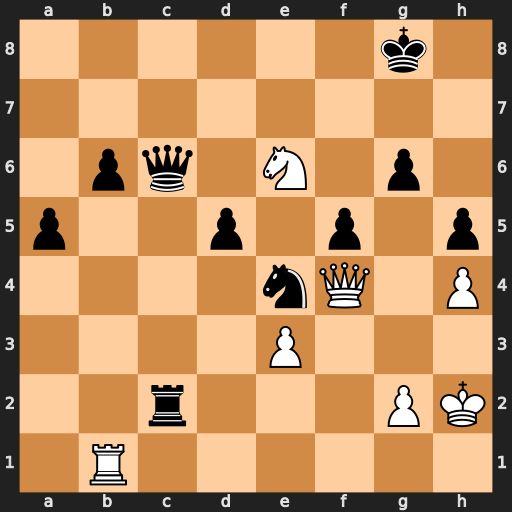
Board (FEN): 6k1/8/1pq1N1p1/p2p1p1p/4nQ1P/4P3/2r3PK/1R6
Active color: w
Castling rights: -
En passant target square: -
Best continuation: Nd4 Qf6 Nxc2